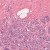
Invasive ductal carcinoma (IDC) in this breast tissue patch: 1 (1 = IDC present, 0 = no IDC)